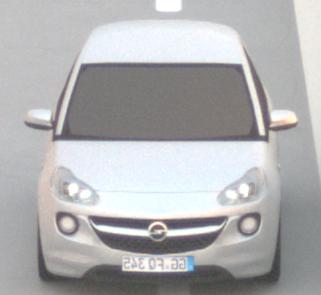
Make: Opel
Model: ADAM 1.2
Detailed model: ADAM
Model produced from: 2013/01
Model produced until: 2014/11
Doors: 3
Color: white
Road condition: dry road
Daytime: sunrise or sunset
Contrast: medium contrast